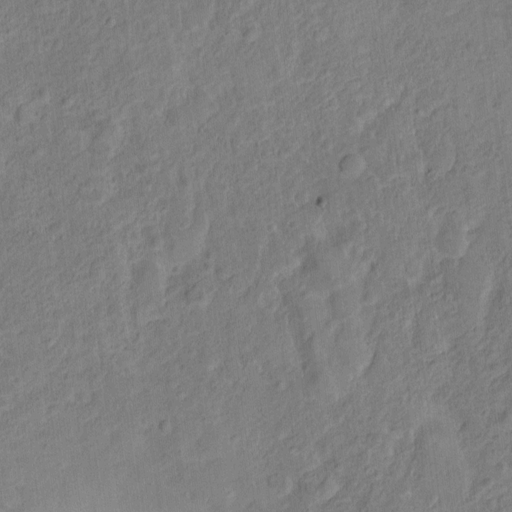
Classes present: Background